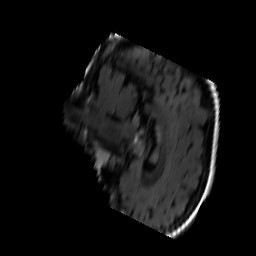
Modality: FLAIR
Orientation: sagittal
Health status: ill
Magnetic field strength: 3 T